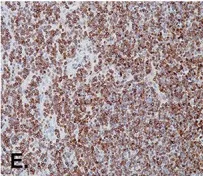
Pathological images of the resected specimen. BCL2.
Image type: pathology (immunostaining)